Interaction volume radius: 10 \u00c5
Interaction volume height: 15 \u00c5
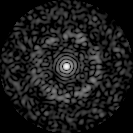
Disorder parameter: 0.8439